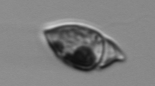
Label: Amphidinium